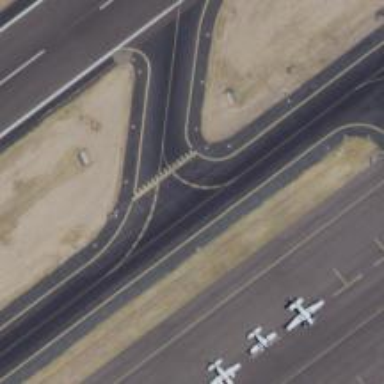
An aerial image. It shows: Image of taxiway at airport.